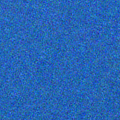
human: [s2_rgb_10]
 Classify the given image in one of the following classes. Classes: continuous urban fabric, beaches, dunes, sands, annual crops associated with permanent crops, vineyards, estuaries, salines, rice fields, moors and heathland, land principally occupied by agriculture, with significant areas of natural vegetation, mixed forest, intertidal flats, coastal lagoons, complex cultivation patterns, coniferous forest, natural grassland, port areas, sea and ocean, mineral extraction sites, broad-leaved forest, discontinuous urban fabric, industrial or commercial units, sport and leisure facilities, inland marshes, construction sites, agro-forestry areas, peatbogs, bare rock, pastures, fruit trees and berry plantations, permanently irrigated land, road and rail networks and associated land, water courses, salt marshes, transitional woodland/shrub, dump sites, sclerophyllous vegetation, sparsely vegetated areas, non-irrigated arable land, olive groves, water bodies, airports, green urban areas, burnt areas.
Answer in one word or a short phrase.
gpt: sea and ocean